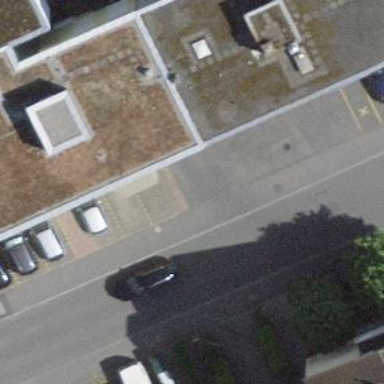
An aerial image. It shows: Sidewalk along the footway.